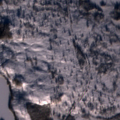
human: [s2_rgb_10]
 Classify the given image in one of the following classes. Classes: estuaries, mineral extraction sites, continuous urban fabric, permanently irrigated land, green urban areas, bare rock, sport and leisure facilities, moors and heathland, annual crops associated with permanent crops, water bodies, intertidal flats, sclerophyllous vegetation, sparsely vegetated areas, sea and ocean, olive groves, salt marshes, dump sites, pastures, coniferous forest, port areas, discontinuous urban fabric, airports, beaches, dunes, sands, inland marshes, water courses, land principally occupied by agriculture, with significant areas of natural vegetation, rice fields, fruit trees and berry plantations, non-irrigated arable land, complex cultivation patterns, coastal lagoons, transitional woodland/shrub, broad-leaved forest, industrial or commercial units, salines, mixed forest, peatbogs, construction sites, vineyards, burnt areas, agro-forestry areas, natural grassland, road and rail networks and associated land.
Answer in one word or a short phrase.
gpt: coniferous forest, transitional woodland/shrub, peatbogs, water bodies